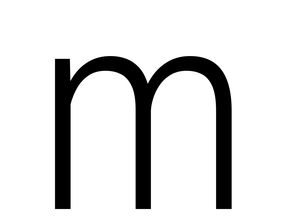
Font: Roboto_Condensed_Light